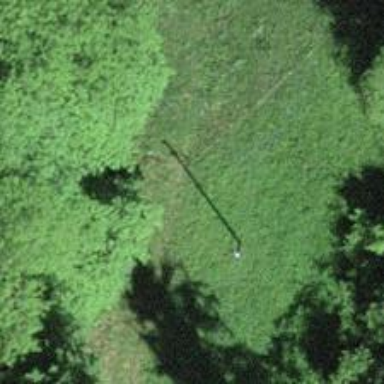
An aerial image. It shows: Power pole.